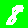
Digit: 8